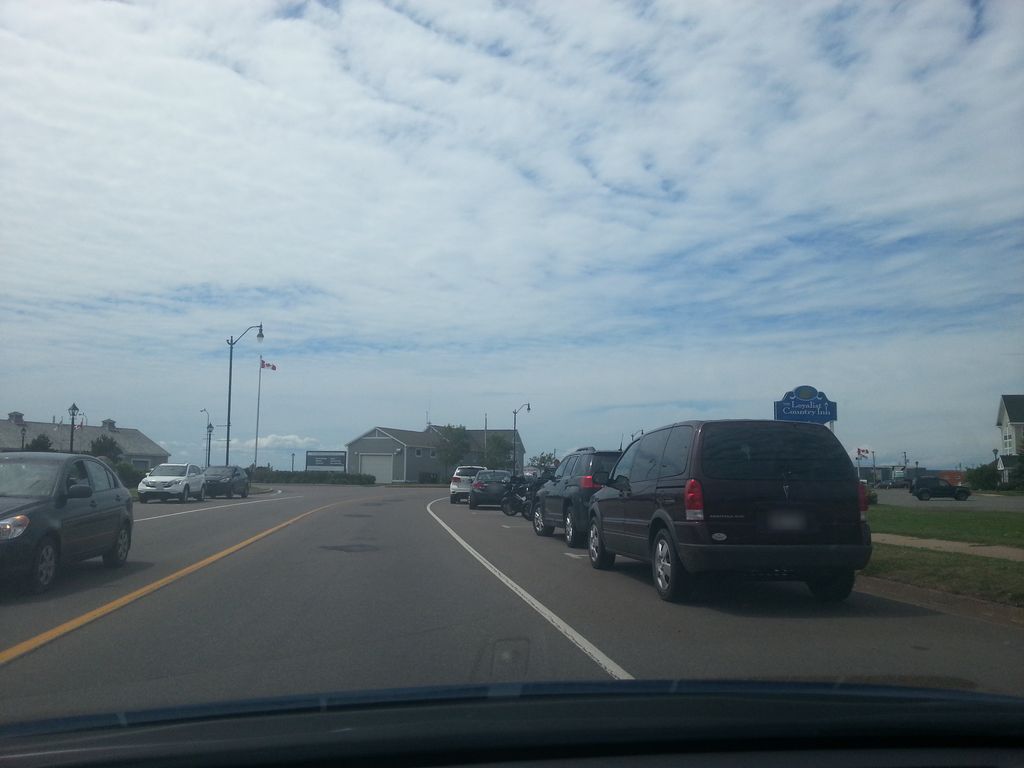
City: charlottetown